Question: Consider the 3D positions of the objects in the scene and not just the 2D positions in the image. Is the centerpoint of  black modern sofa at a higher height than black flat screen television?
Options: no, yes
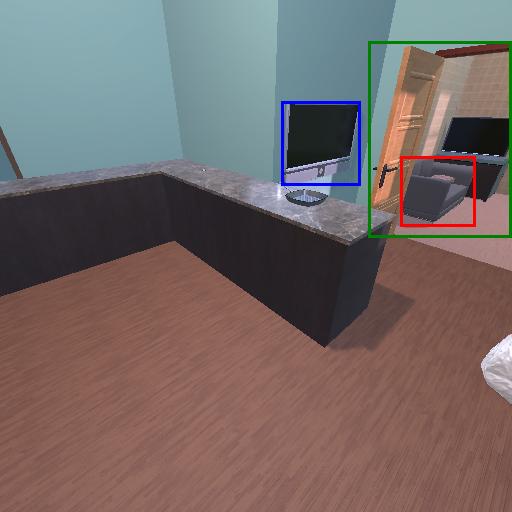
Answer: no